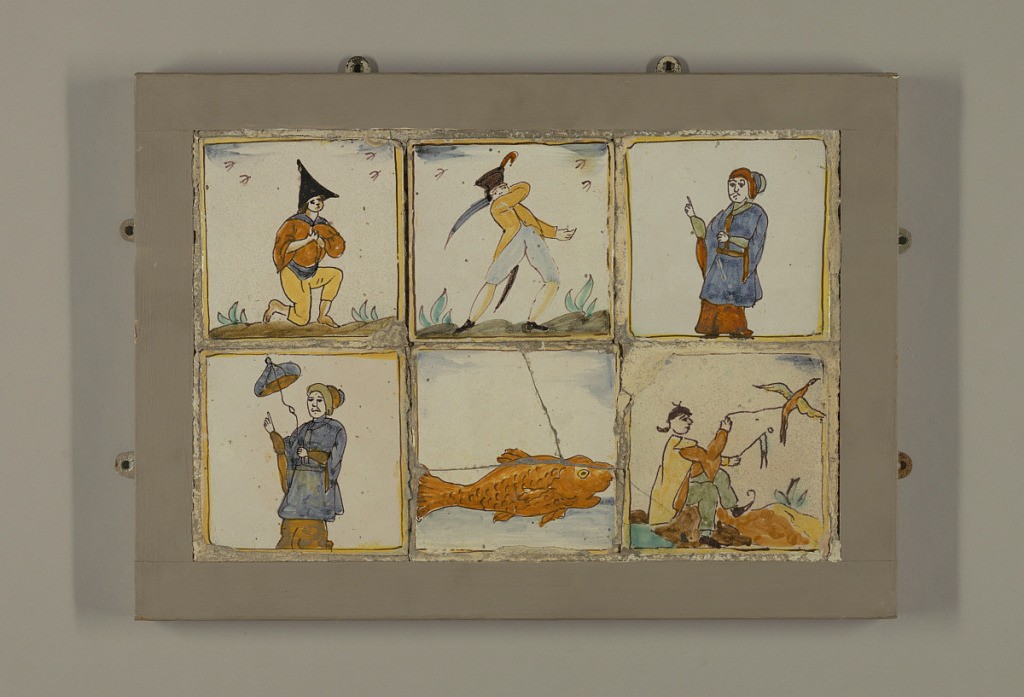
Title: Tile
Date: late 18th–early 19th century
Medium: Earthenware, glazed, high fire decorated
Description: Fish swimming toward right.